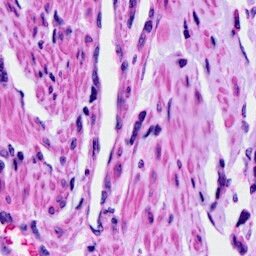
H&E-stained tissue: Cervix